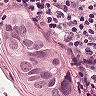
Metastatic tissue present: yes